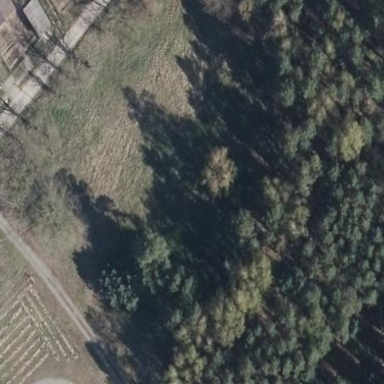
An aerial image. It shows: Landscape covered with heath.